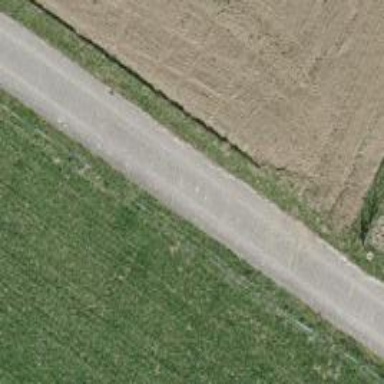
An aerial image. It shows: Well-maintained track road of grade 1.